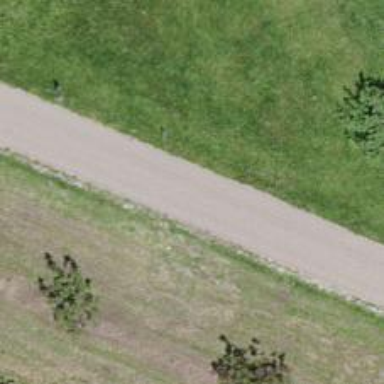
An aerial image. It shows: Unclassified road with paved surface.